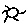
Label: sun